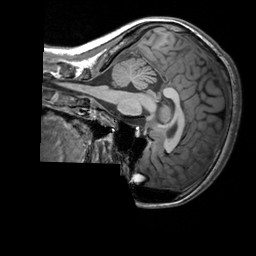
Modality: T1w
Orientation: sagittal
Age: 25
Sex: female
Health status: healthy
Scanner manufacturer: siemens
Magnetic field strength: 3 T
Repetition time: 2.3 s
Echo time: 0.00303 s